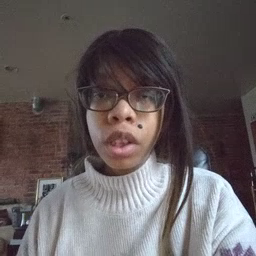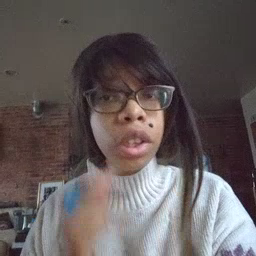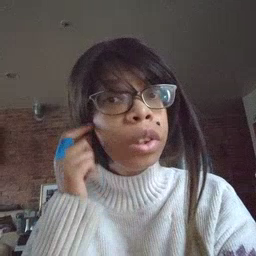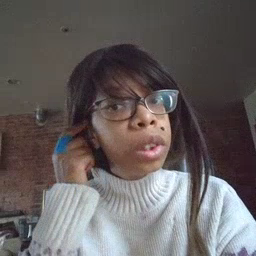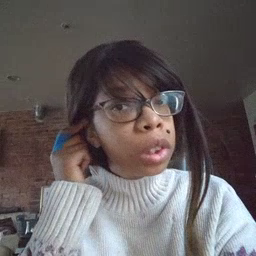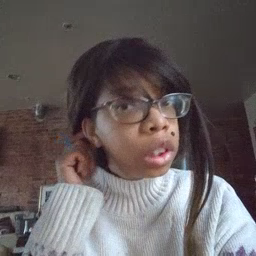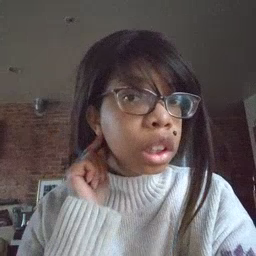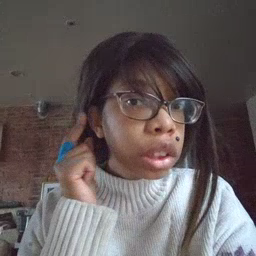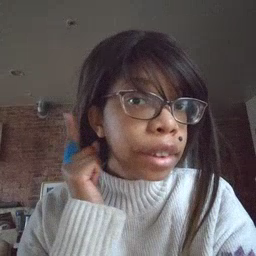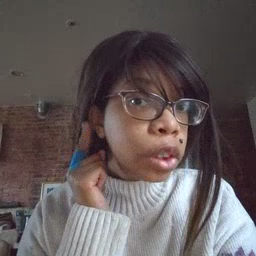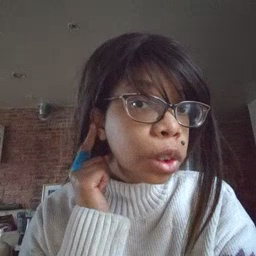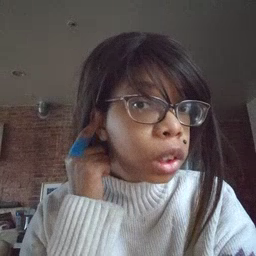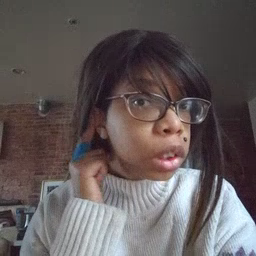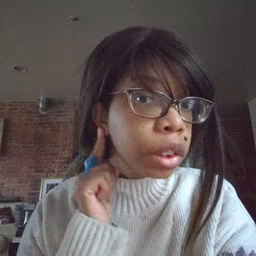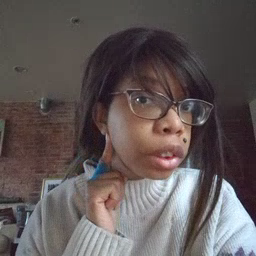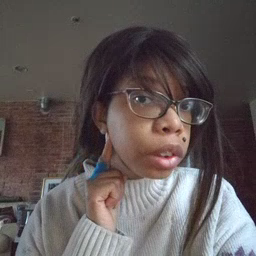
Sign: ear